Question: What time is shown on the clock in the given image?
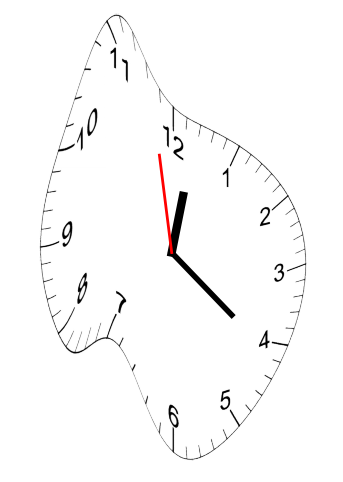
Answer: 12:20:58